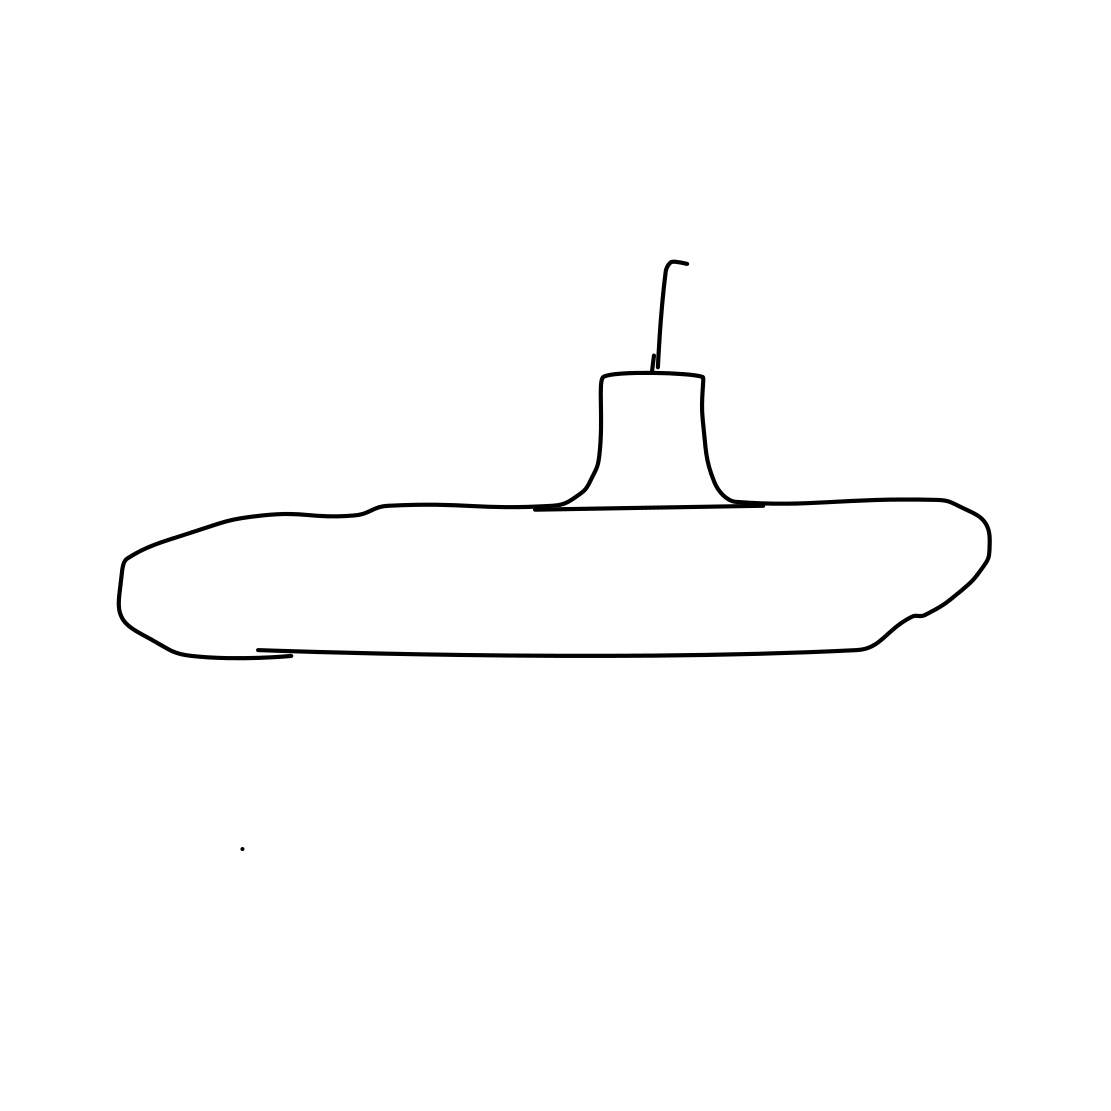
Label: submarine